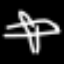
Label: airplane